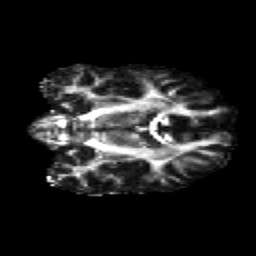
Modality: FA
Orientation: coronal
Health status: healthy
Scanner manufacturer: siemens
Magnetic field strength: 3 T
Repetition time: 12 s
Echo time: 0.092 s